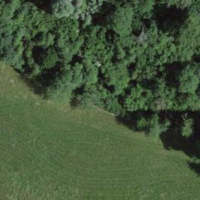
EUNIS habitat code: 44
Species observed at this site:
Prunus padus